Question: I am trying to use 'MATLAB' to design a very simple Stroop task where participants have to decide the color that a word is printed in on the screen. For some reason, the words are always cropped regardless of how big or small the font is.

I used the following code to set the figure size:
'''
h = figure('Position', [1, 1, 1200, 800]);
set(h, 'NumberTitle', 'off', ...
'Name', 'Stroop Test', ...
'Color', 'black', ...
'MenuBar','none', ...
'ToolBar', 'none');
'''
For displaying the actual word stimuli, I used the following code:
'''
ht = show_text(h, lang.words(iNoise),...
'FontSize', 60,...
'ForegroundColor', lang.colors{iStimul});
'''
ADDED:
'''
function handle = show_text(parrent, string, varargin)
parpos = get(parrent, 'Position');
pos = [5 round(parpos(4)/2)-30 parpos(3)-10 60];
handle = uicontrol(parrent,...
'Style','Text',...
'BackgroundColor', 'black',...
'ForegroundColor', 'white',...
'Position', pos,...
'FontUnits', 'pixels');
if length(varargin) > 0, set(handle, varargin{:}), end;
fontsize = get(handle, 'FontSize');
[outstring,newpos] = textwrap(handle,string);
height = length(outstring) * 1.1 * fontsize;
pos = [5 round(parpos(4)/2)-round(height/2) parpos(3)-10 height];
set(handle,'String',outstring,'Position', pos);
drawnow;
end
'''
If someone could tell me what the problem is, that would be great.
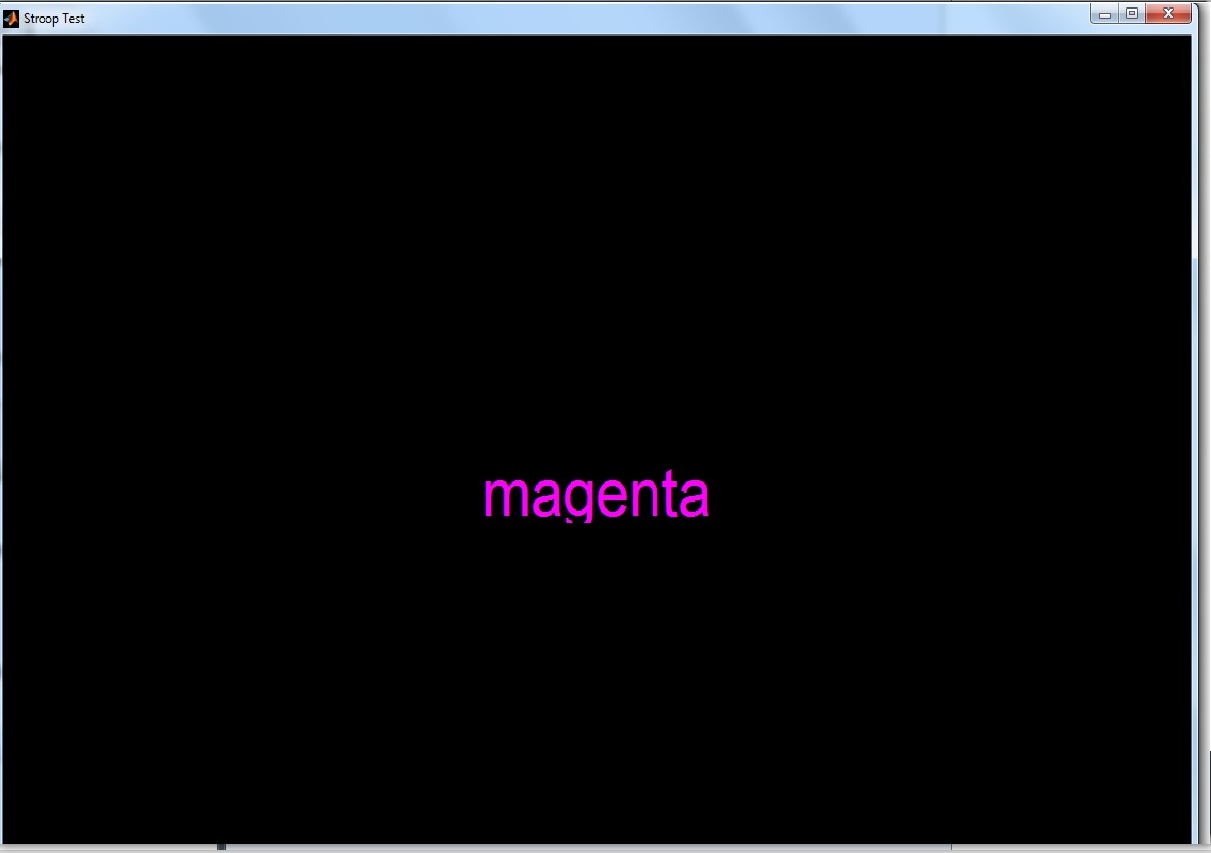
Answer: What happens if you offset the 'height' variable in the 'show_text' function by a larger arbitrary factor like this:
'''
height = length(outstring) * 1.5 * font size;
'''
Instead of '1.1'? Or try '2'.